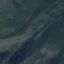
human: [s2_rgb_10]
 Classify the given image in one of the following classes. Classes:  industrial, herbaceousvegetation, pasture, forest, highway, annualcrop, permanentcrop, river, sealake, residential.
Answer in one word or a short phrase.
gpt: HerbaceousVegetation